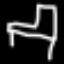
Label: chair